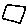
Label: square